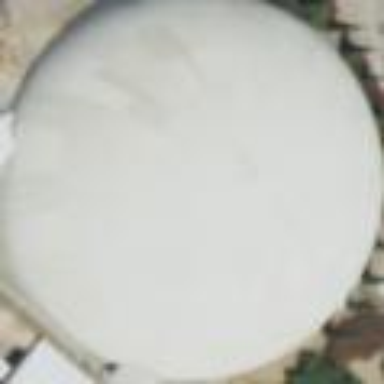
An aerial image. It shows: Dome-shaped man-made building.